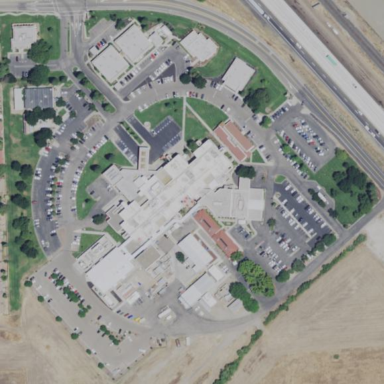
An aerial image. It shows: Hospital providing healthcare services.